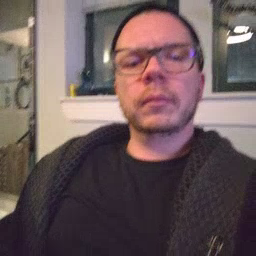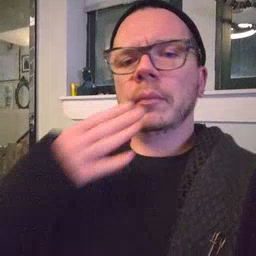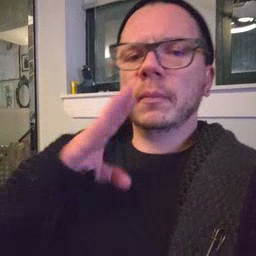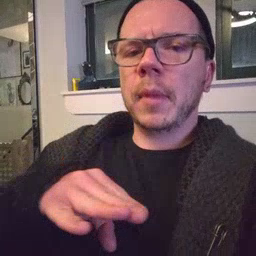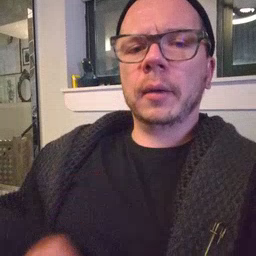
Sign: bad